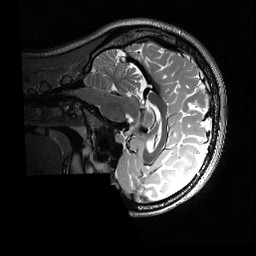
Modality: T2w
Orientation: sagittal
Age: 21
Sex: female
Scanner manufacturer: siemens
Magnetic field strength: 3 T
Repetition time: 3.2 s
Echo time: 0.56 s